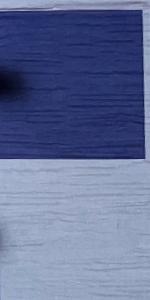
Label: Empty